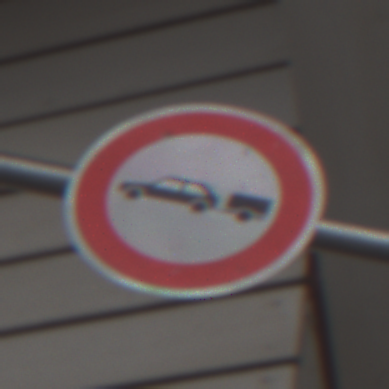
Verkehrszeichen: VerbotPersonenkraftwagenMitAnhaenger
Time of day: MorningAfternoon
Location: Roofed (Urban)
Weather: PartlyCloudy
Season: NotSpecified
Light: Natural